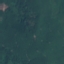
Label: Forest